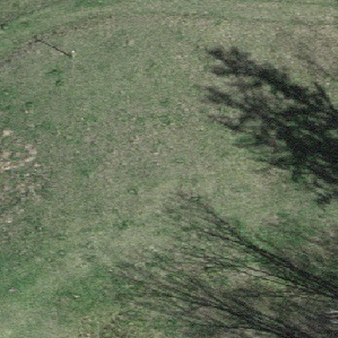
Label: other